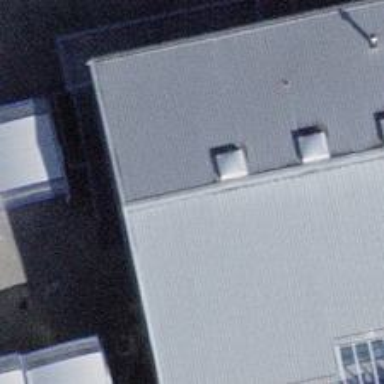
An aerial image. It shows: Building with car rental service.